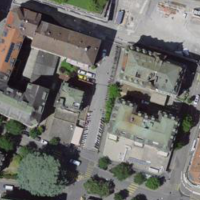
EUNIS habitat code: 57
Species observed at this site:
Corvus corone
Cymbalaria muralis